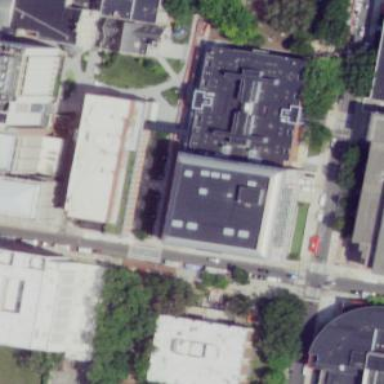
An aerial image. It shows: University building with distinct quadruple saltbox roof shape.